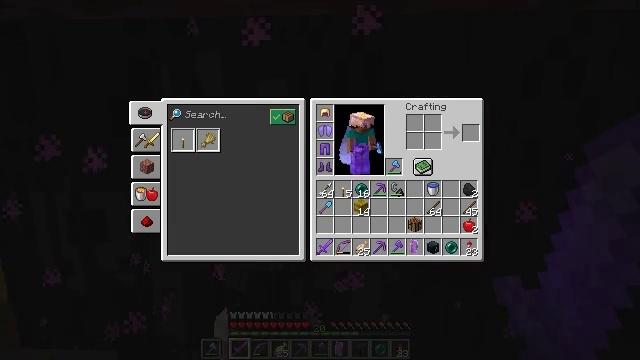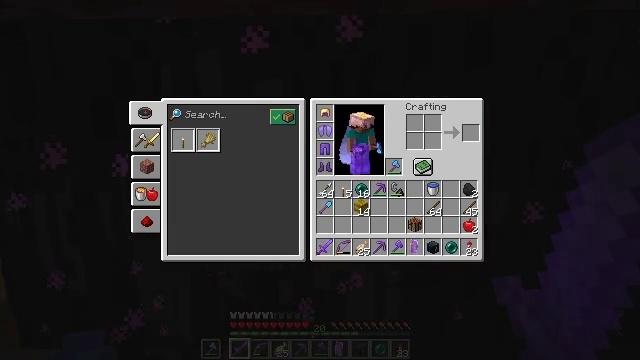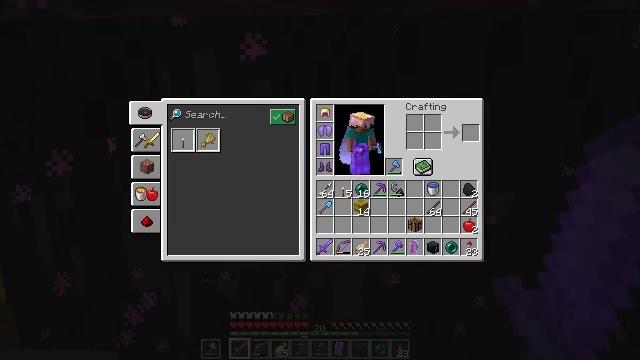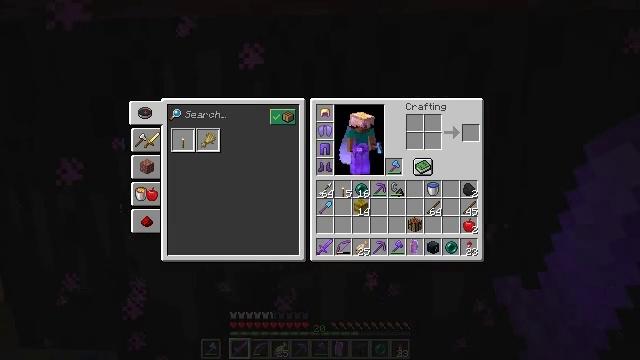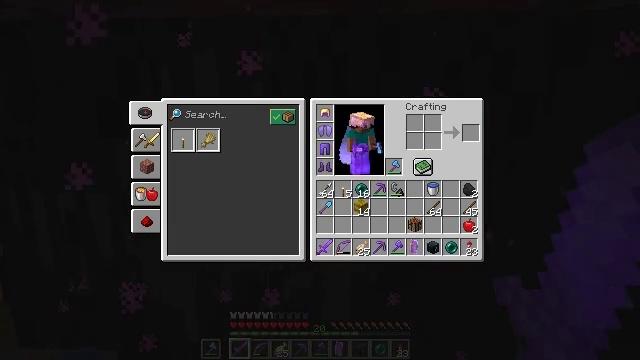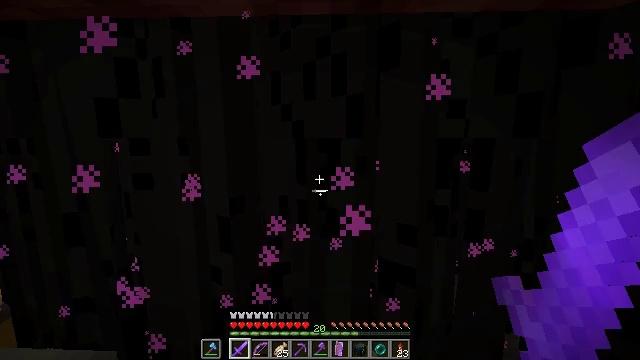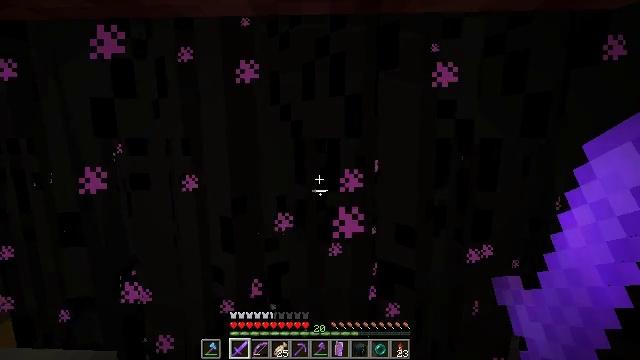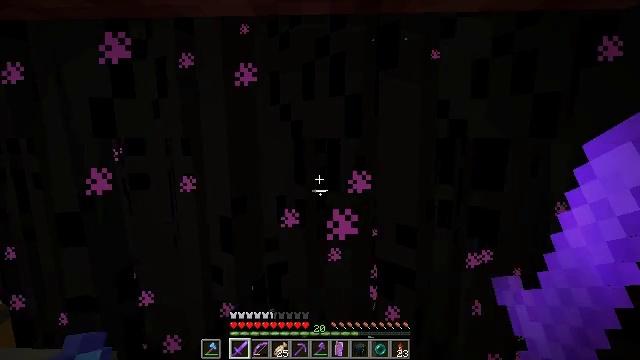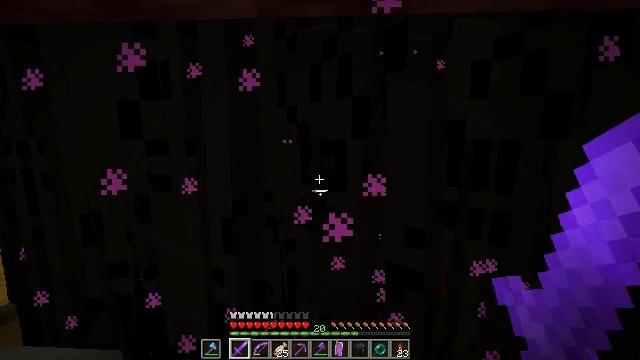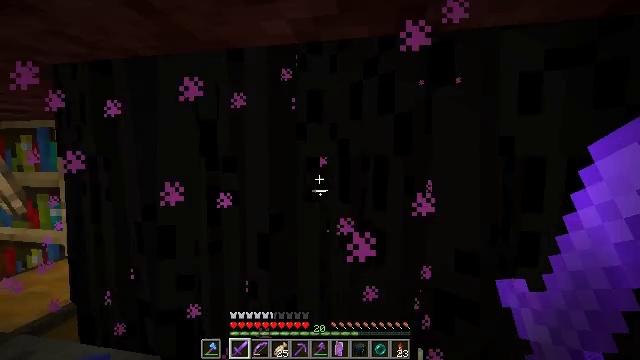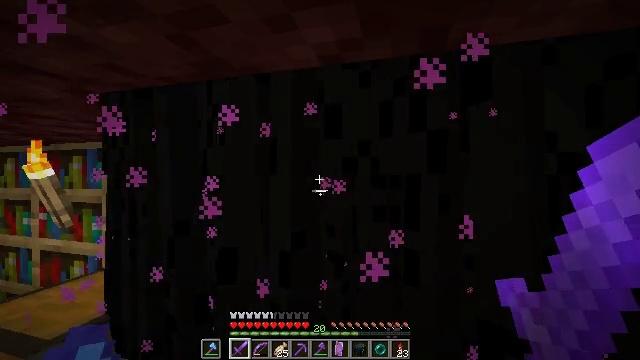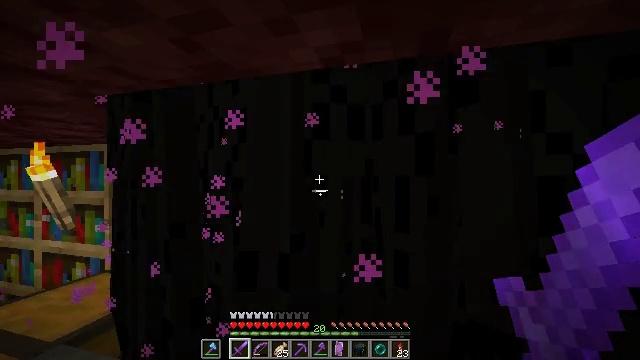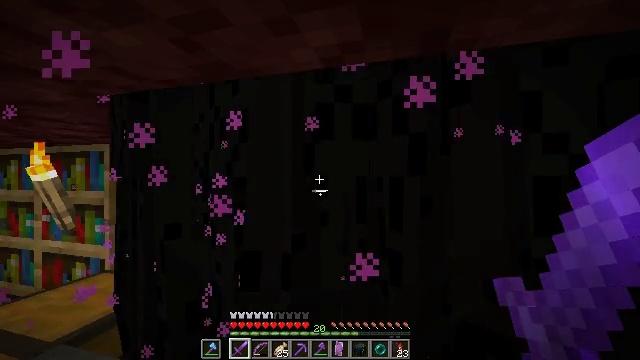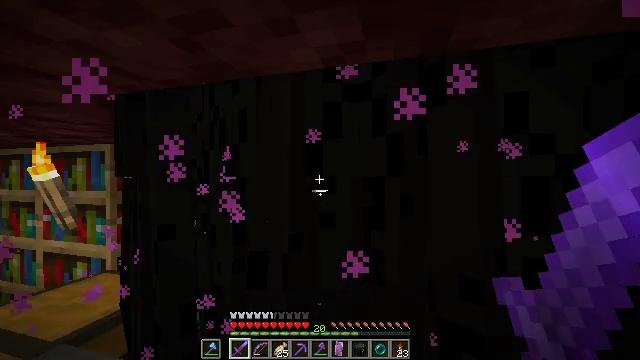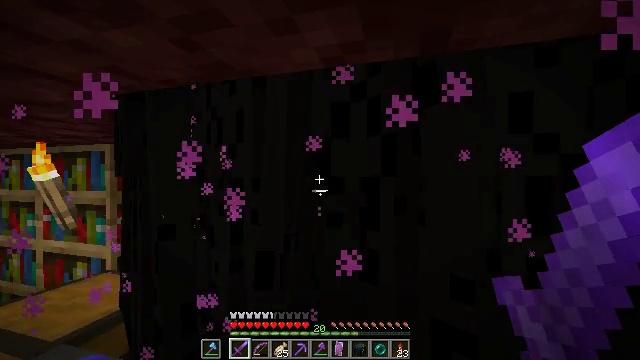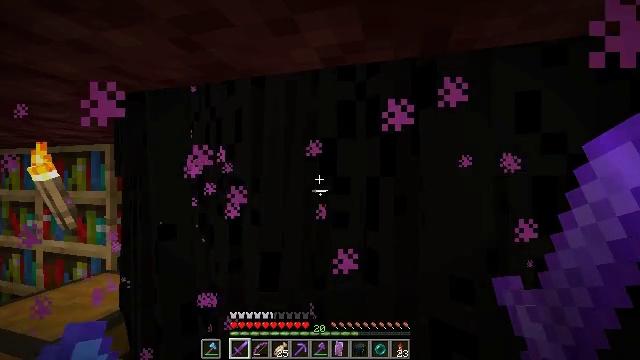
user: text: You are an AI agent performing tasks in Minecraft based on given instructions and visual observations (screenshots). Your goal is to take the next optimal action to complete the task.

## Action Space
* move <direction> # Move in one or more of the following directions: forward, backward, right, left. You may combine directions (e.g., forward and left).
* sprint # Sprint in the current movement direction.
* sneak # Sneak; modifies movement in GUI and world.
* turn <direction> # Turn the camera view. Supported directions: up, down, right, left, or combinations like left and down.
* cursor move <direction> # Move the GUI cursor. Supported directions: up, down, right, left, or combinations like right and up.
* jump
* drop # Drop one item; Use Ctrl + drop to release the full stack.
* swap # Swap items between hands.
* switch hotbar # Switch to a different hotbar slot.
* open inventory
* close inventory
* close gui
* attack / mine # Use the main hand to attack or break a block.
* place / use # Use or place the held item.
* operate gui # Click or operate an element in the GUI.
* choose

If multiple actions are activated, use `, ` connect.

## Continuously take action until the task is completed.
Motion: motion action
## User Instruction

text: Kill mobs.
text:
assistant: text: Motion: no_op
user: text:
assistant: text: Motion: no_op
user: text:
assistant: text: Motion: no_op
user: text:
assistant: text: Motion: no_op
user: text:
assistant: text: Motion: no_op
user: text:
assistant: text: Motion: no_op
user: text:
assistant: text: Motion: no_op
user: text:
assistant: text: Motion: no_op
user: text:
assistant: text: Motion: turn left and up
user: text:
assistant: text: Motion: turn left and up
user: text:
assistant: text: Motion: no_op
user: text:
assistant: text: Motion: no_op
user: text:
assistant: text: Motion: no_op
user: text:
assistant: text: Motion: no_op
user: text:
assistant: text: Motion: no_op
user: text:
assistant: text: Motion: no_op
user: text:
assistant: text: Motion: no_op
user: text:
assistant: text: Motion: turn right and down
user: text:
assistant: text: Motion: turn right
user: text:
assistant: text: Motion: attack / mine
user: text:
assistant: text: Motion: attack / mine
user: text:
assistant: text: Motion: attack / mine
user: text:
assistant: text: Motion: attack / mine
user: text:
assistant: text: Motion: no_op
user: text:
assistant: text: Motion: no_op
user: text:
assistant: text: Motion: no_op
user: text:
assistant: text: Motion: no_op
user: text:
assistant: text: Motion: move left
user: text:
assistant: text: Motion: move left, turn right
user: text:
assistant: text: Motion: move left, turn right